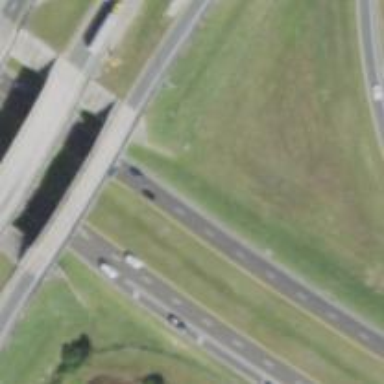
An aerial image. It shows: Asphalt road classified as primary highway with expressway characteristics.